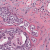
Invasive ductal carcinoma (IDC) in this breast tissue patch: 0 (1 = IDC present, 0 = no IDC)